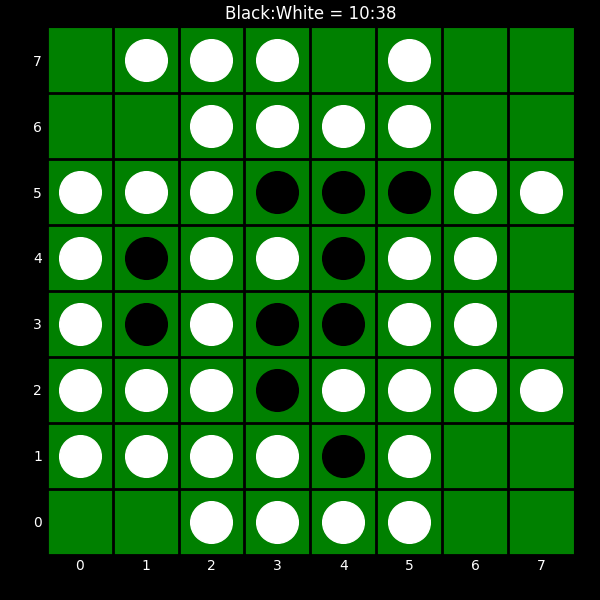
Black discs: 10
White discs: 38